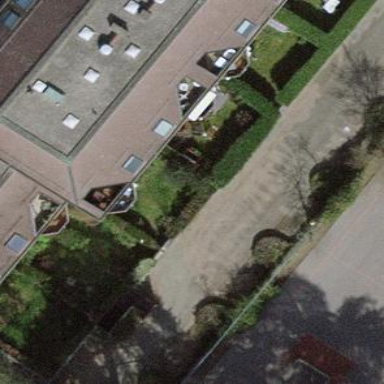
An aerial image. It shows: Garden enclosed by fence.